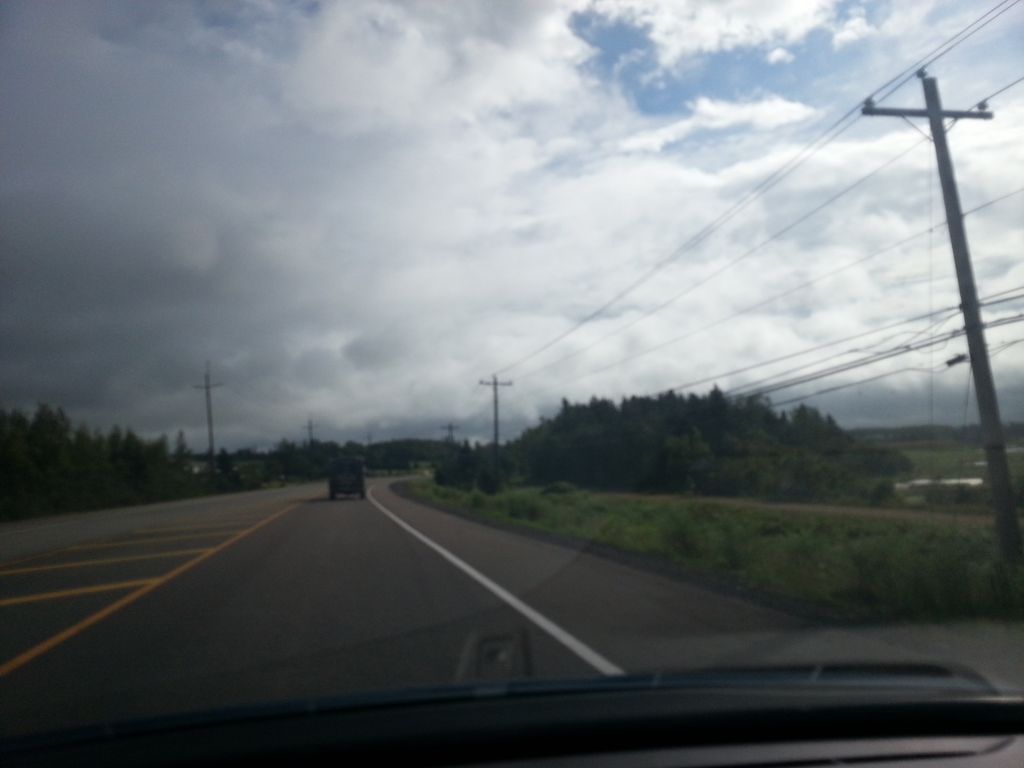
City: charlottetown